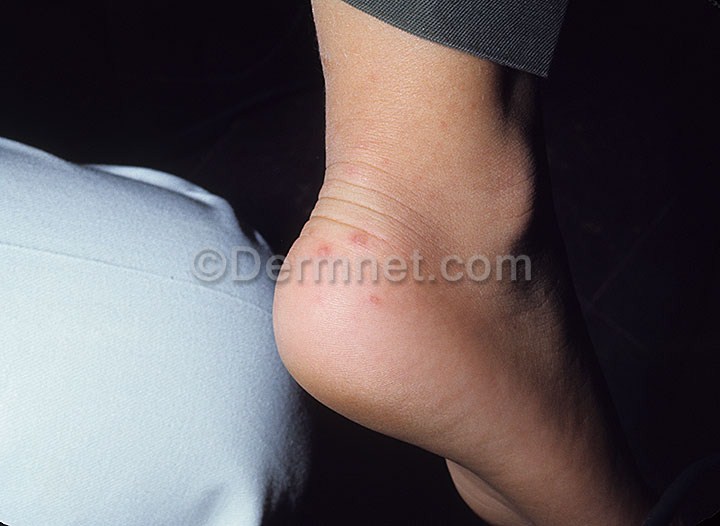
Disease: Exanthems and Drug Eruptions